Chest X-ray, AP view. Patient: 38 years old, sex F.
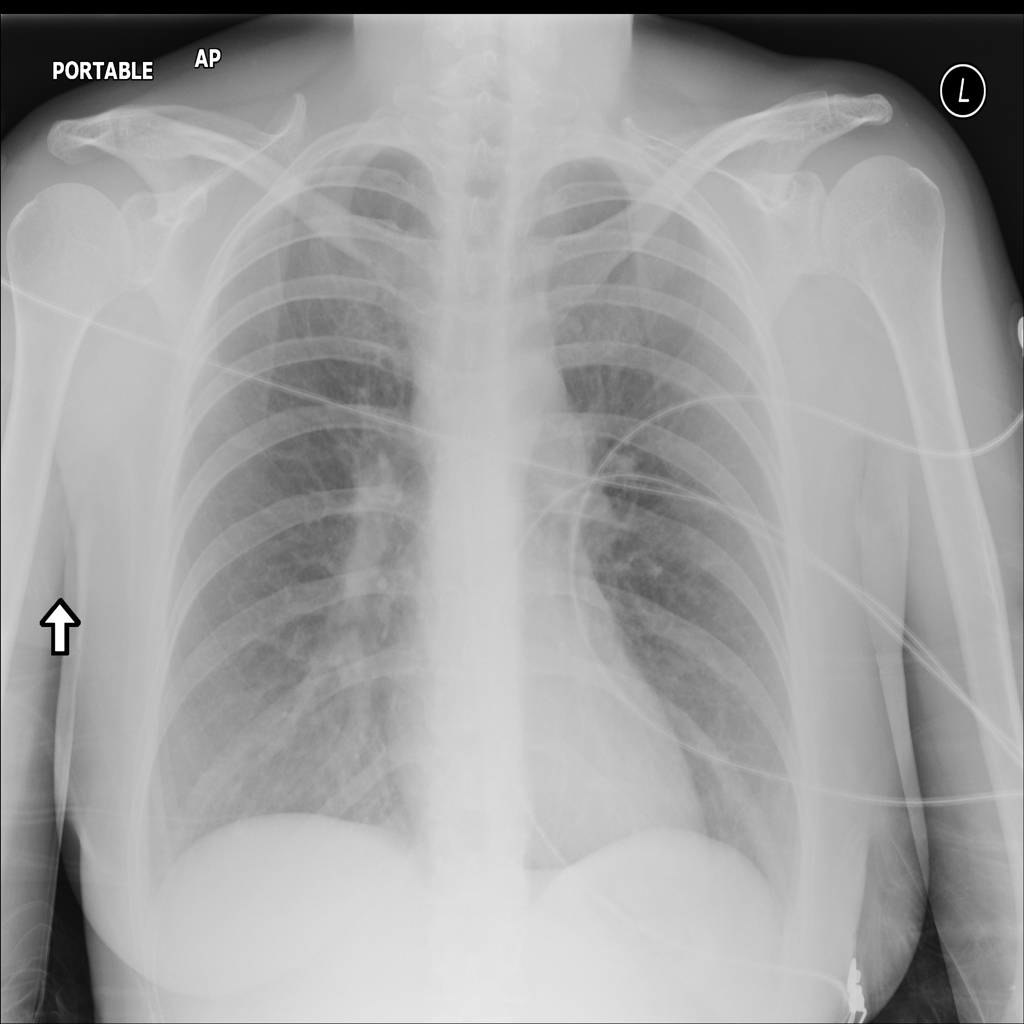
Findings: No Finding